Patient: sex F, age 54
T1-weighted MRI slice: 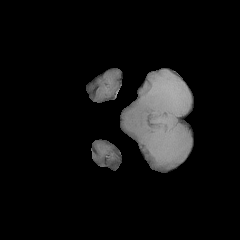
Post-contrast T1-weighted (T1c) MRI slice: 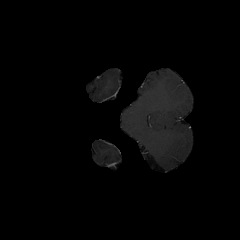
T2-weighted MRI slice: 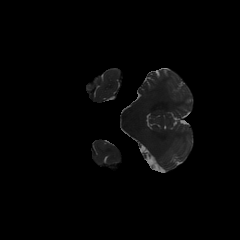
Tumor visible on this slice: no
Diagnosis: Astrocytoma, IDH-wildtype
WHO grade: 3